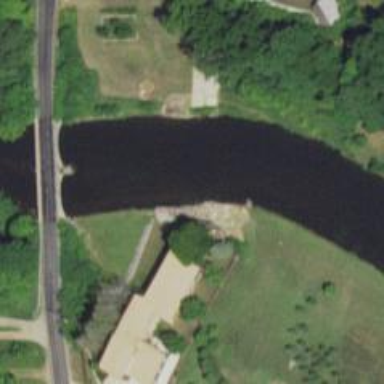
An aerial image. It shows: Dam along waterway.